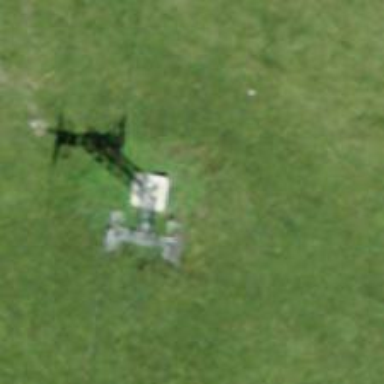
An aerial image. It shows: Pylon for aerialway.